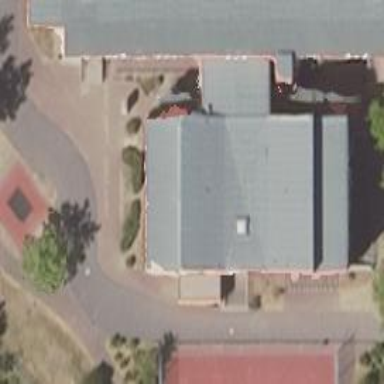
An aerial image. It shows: School building.